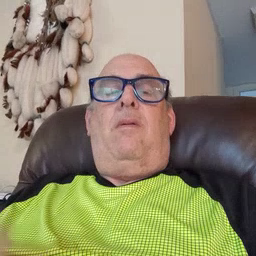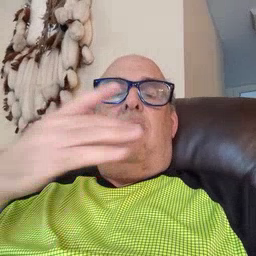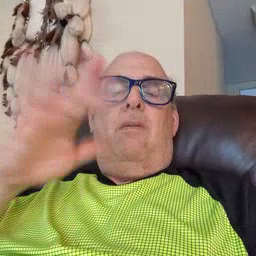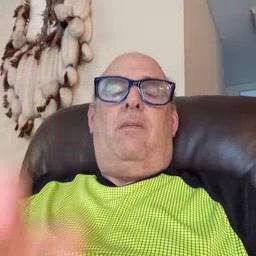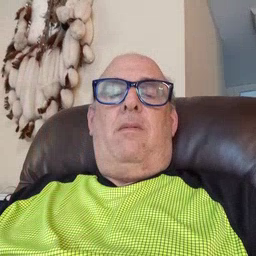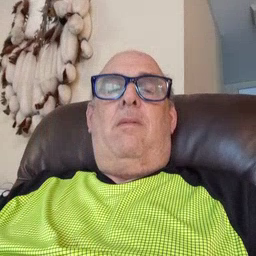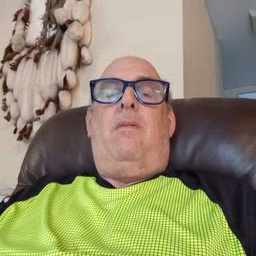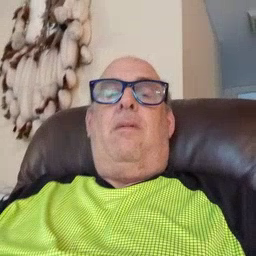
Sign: hot